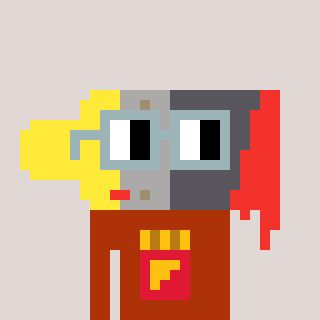
a pixel art character with square dark gray glasses, a paintbrush-shaped head and a hotbrown-colored body on a warm background